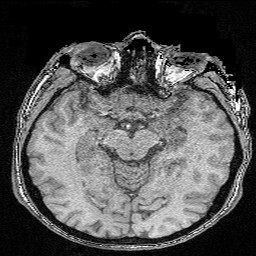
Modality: FLASH
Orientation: coronal
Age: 25
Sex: male